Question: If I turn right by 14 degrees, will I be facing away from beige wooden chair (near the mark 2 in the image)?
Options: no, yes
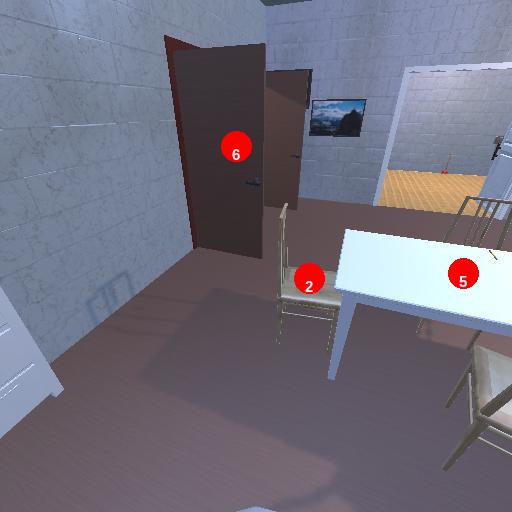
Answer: no